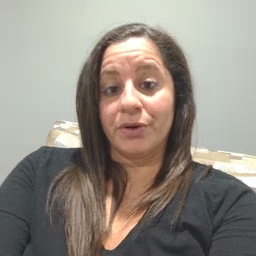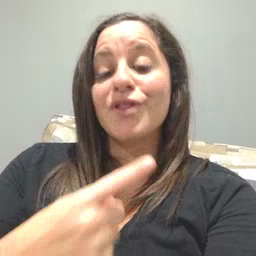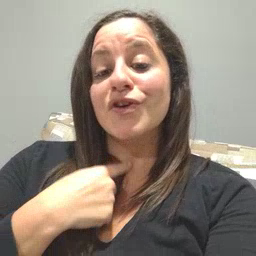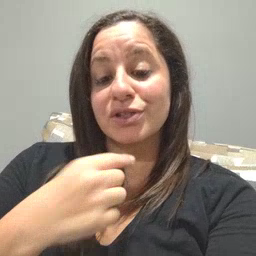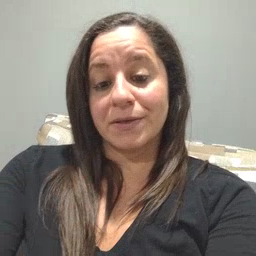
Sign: thirsty